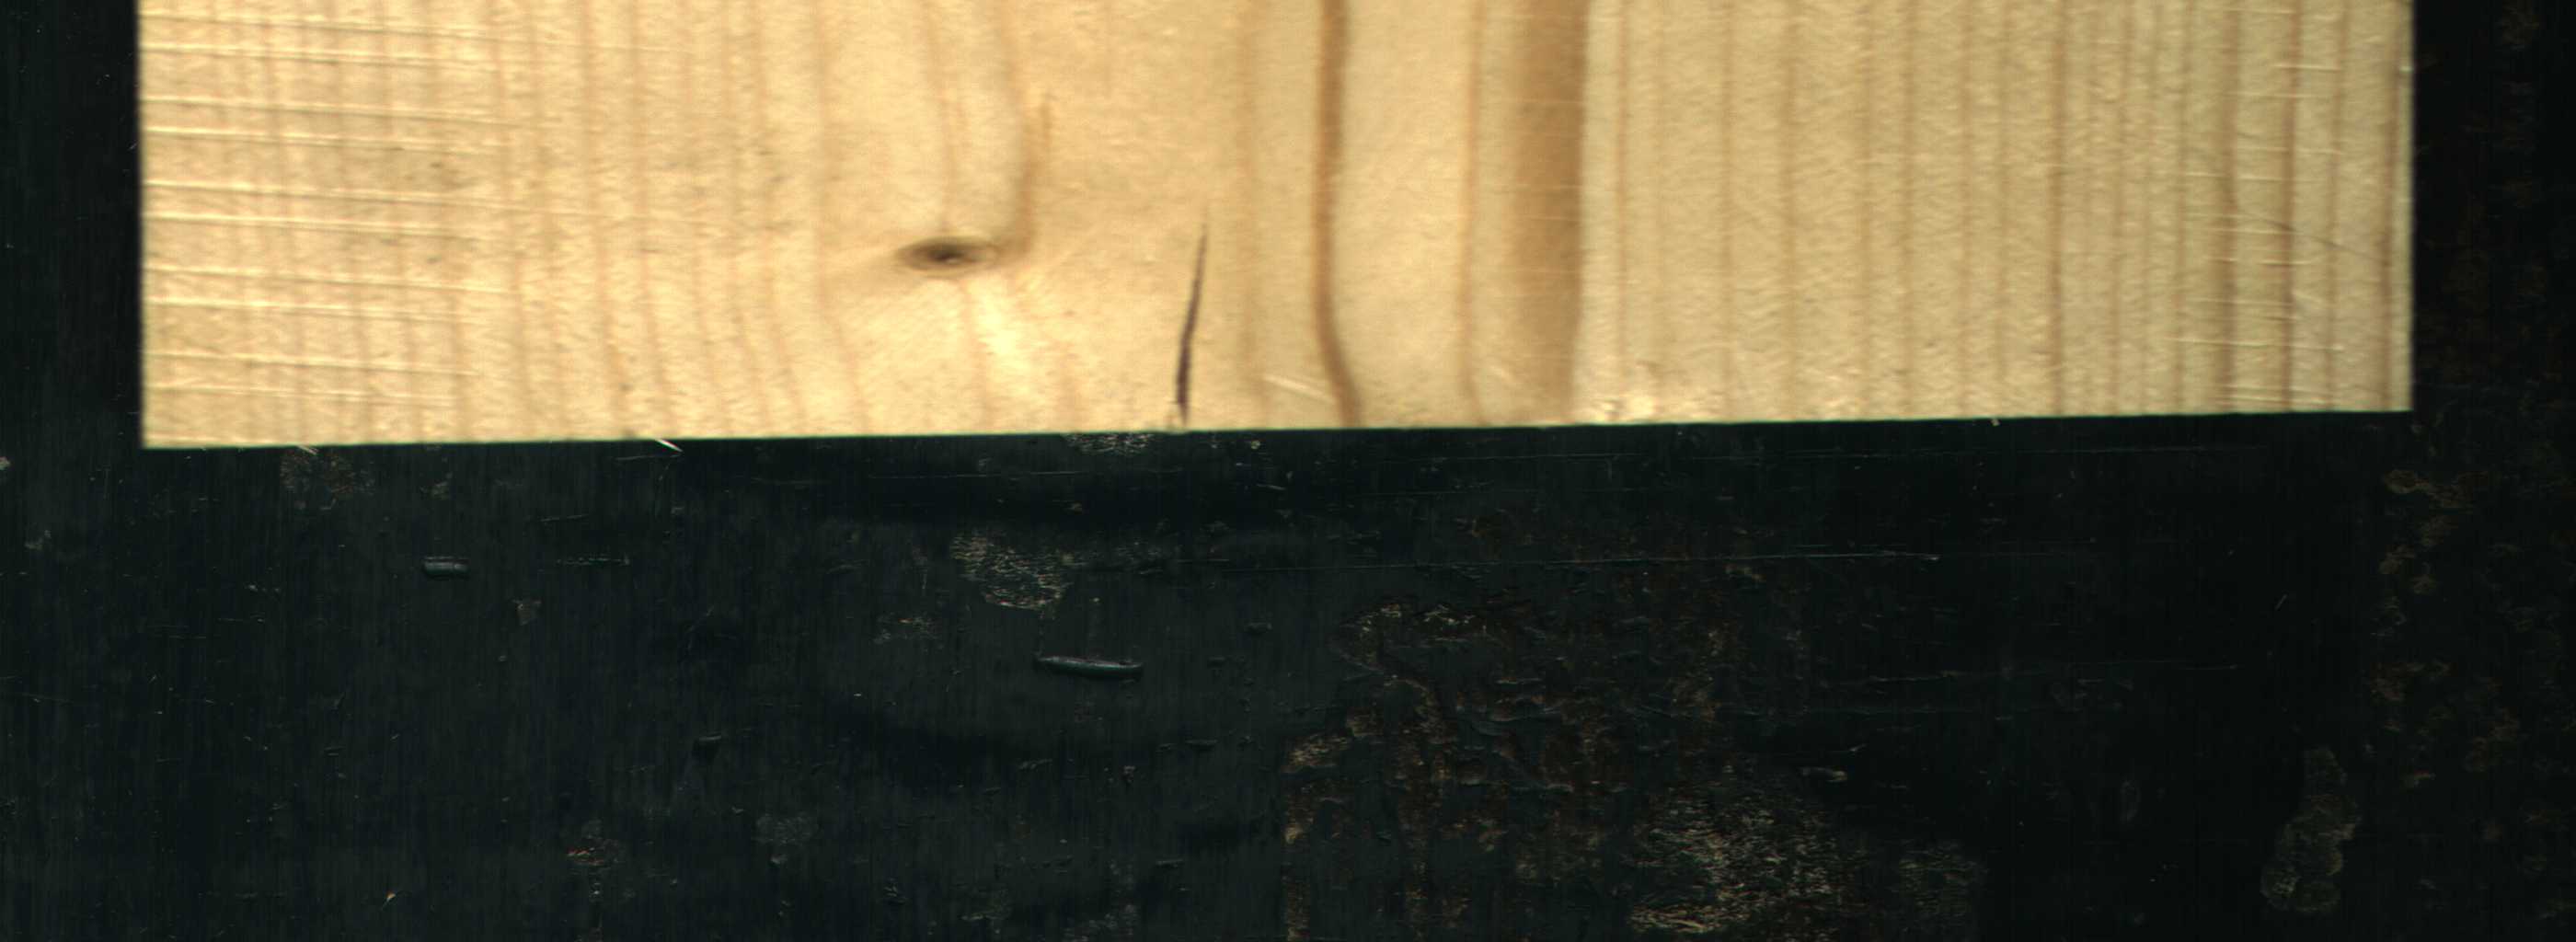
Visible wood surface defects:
Crack
Live_Knot